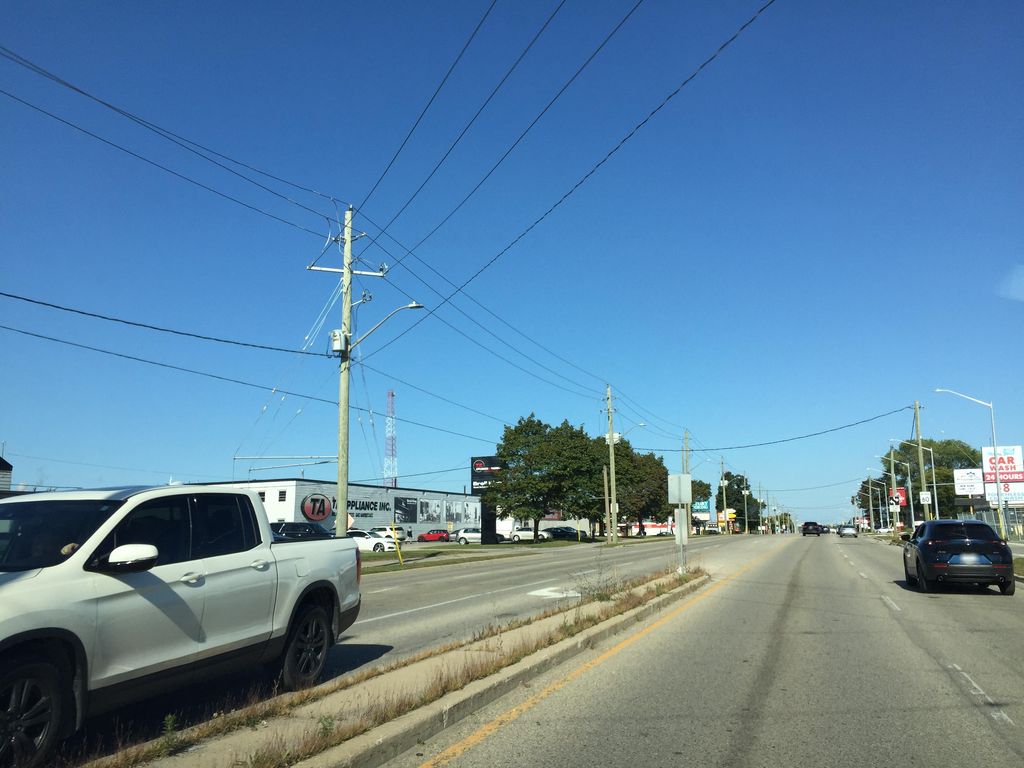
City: kitchener-waterloo